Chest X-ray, PA view. Patient: 75 years old, sex F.
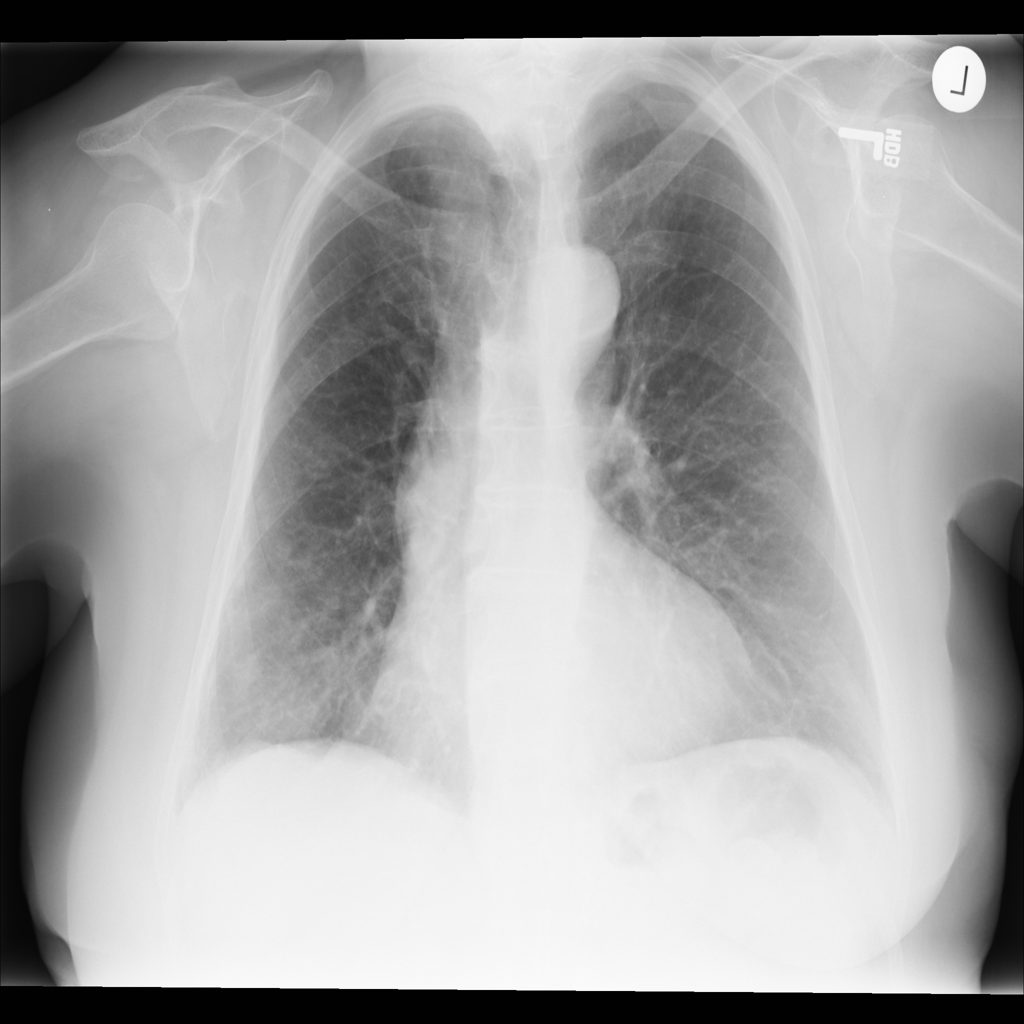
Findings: Pleural_Thickening